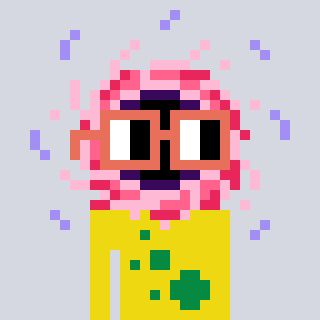
a pixel art character with square orange glasses, a blackhole-shaped head and a yellow-colored body on a cool background